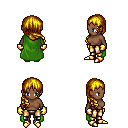
a pixel art fantasy rpg character, female body template, human, dark skin, green cape, gold greaves, blonde right-swept hairstyle, gold gloves, gold boots, four views (front, back, left, right), 2x2 character sprite sheet, small pixel art, hard edges, no anti-aliasing